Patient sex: M
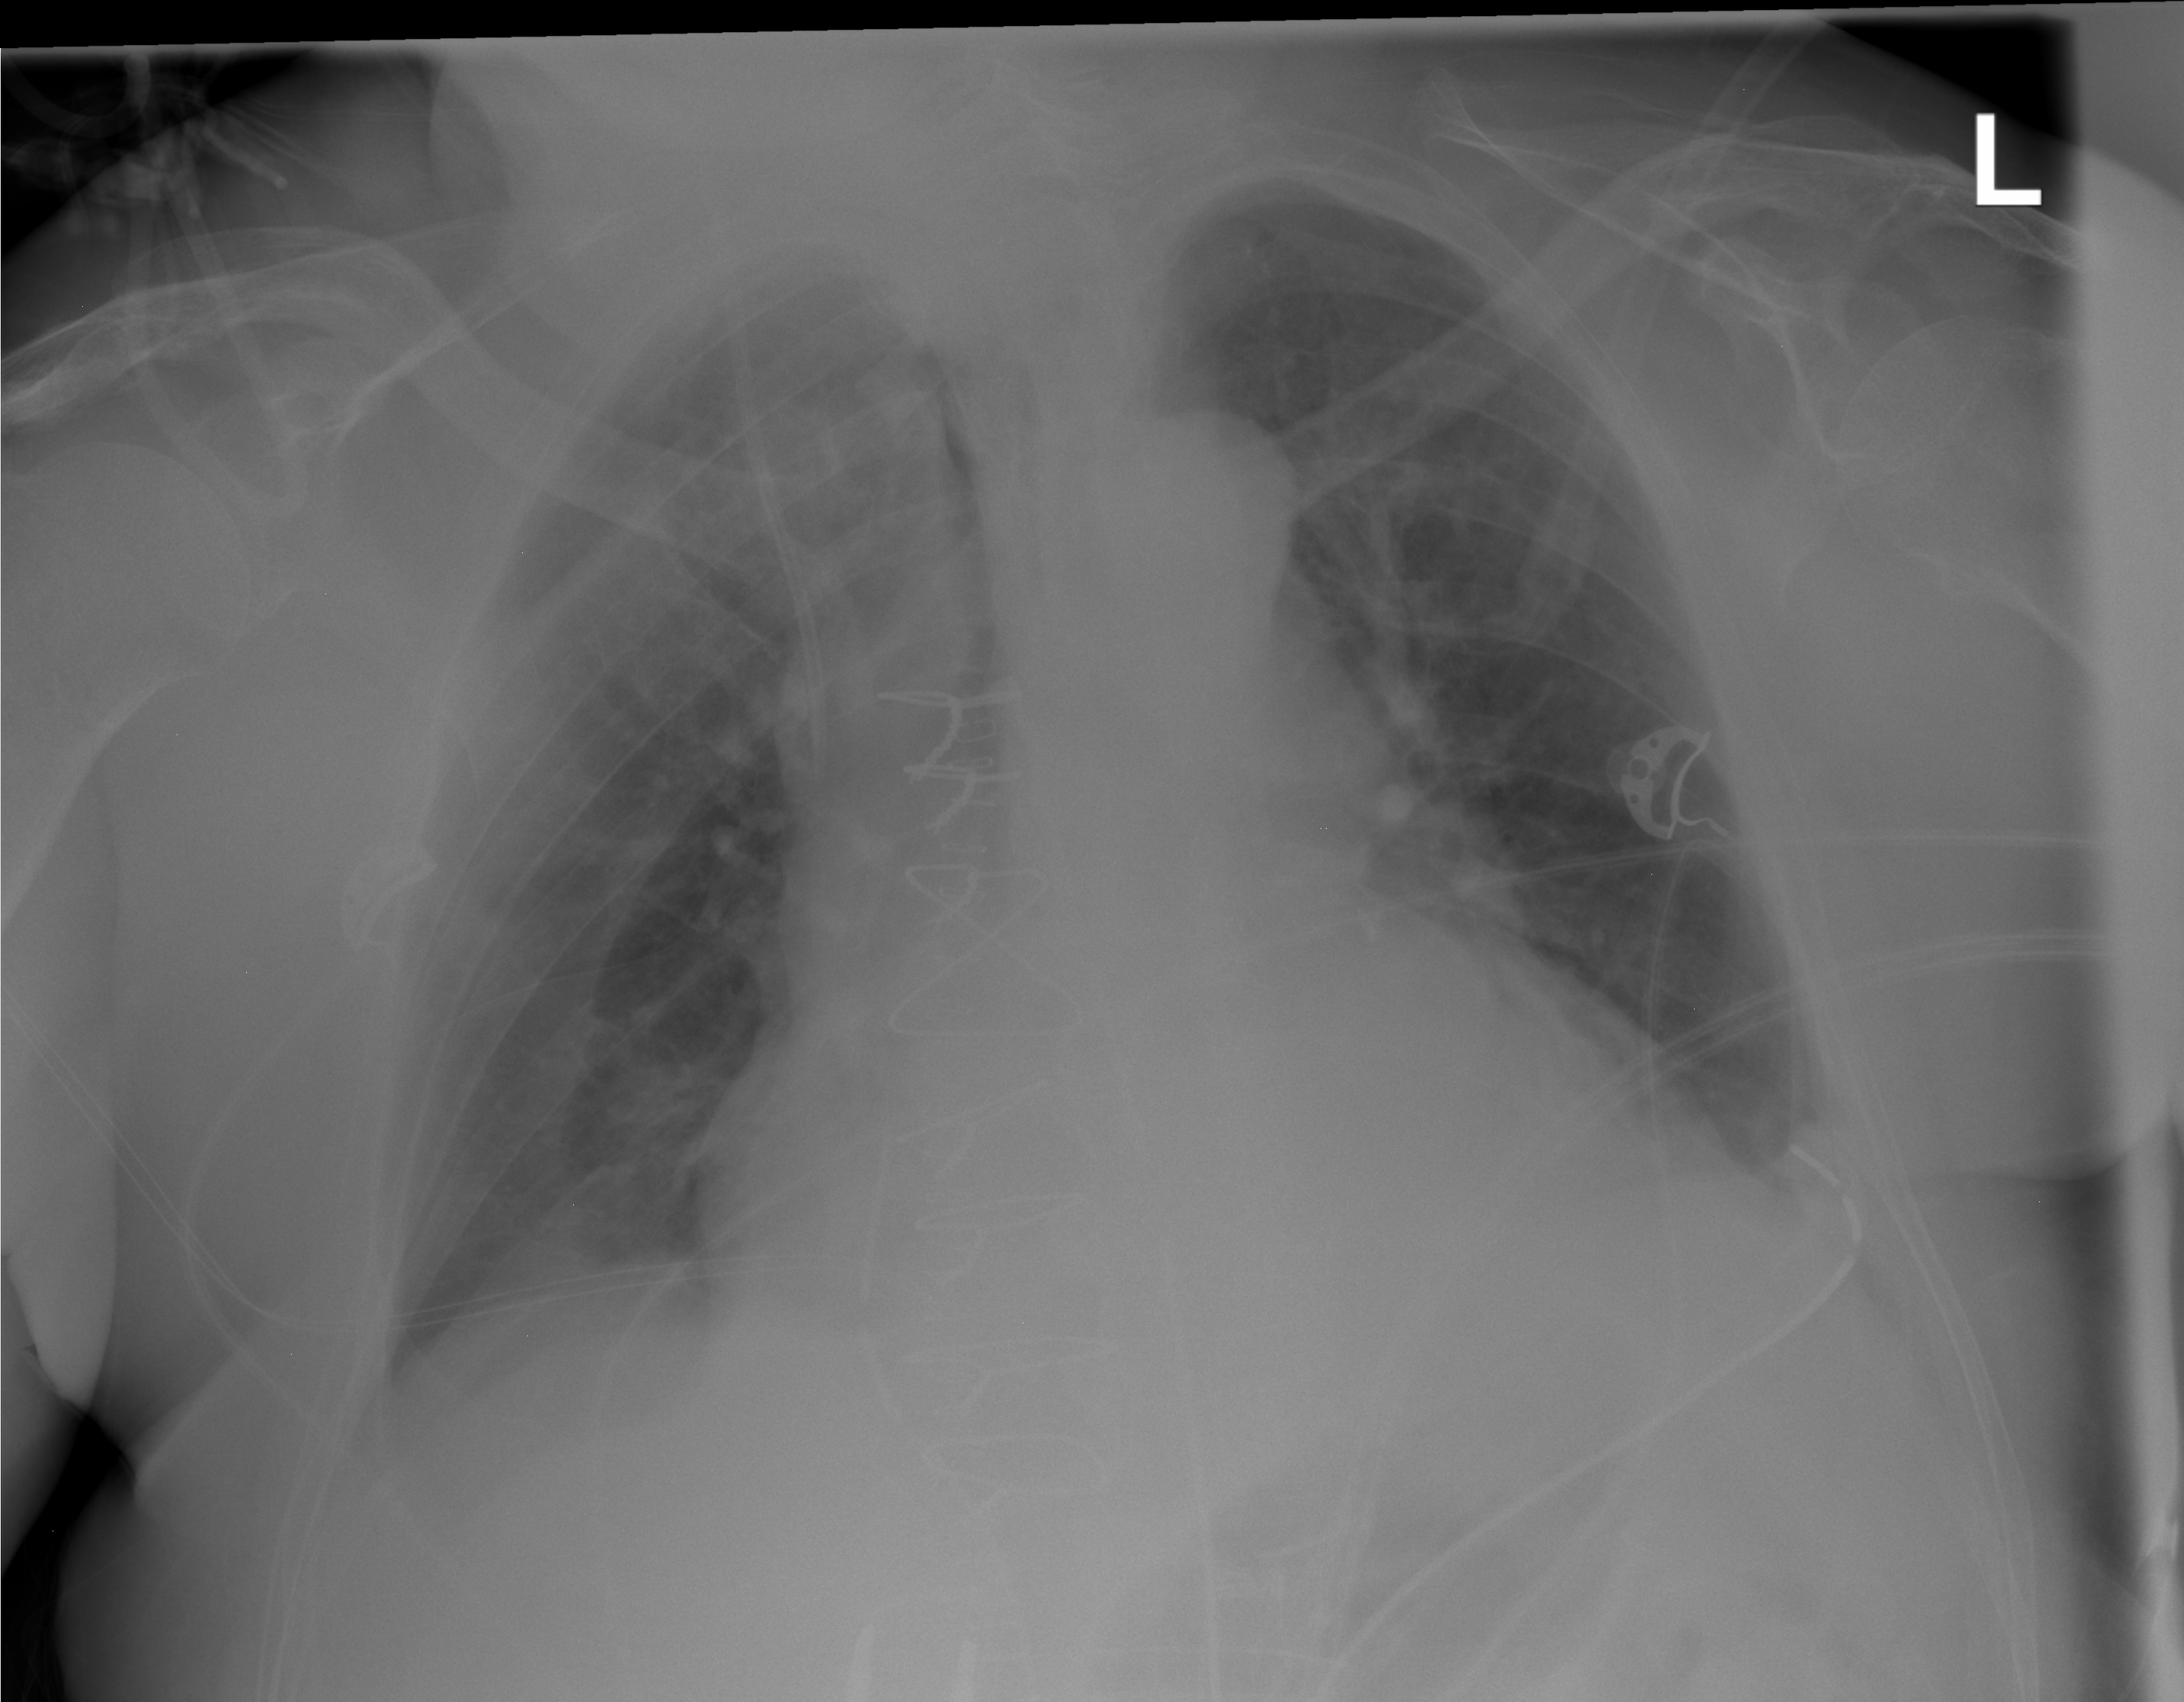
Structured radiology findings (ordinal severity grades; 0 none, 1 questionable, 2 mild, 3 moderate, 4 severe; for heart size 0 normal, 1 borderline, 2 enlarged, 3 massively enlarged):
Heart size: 2
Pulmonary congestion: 0
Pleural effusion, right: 0
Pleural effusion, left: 0
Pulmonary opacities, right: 0
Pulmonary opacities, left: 0
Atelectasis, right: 0
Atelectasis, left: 0